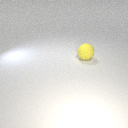
large yellow rubber sphere